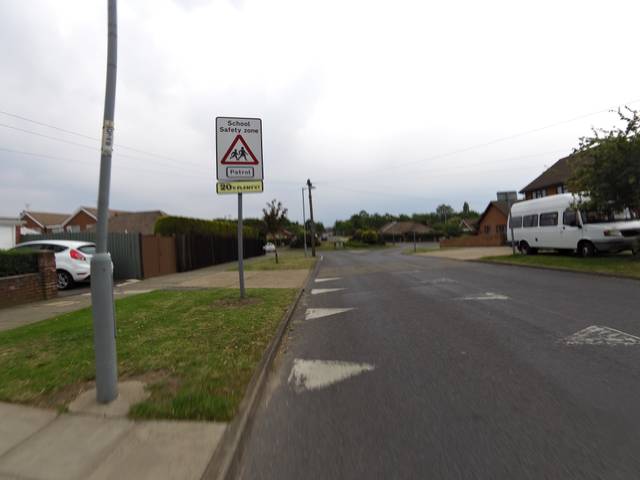
Region: United Kingdom
Coordinates: 52.078, 1.146